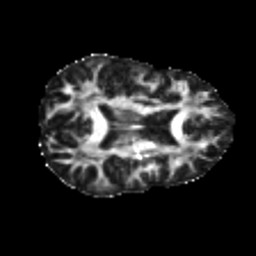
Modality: FA
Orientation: axial
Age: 24
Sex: female
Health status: healthy
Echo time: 0.074 s